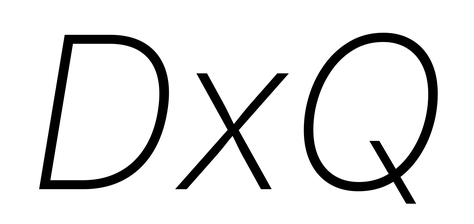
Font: Inter-Italic_ExtraLight_Italic